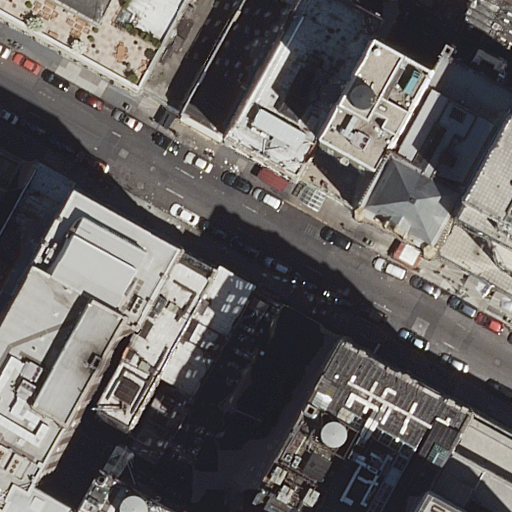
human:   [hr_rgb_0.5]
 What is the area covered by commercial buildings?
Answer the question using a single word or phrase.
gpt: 1437m2

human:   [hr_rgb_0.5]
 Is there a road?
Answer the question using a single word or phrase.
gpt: yes

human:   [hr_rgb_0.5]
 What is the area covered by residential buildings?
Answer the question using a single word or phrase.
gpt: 5713m2

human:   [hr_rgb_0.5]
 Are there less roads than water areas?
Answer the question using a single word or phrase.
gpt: no

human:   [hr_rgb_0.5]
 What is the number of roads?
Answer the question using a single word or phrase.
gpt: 1

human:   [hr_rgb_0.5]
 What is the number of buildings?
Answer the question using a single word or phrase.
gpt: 18

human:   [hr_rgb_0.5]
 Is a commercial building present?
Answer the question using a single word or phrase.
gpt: yes

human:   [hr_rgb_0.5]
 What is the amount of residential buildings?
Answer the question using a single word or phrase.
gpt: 15

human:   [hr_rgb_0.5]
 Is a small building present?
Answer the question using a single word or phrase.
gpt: yes

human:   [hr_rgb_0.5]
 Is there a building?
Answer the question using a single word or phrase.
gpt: yes

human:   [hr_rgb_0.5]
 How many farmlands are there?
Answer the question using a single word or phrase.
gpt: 0

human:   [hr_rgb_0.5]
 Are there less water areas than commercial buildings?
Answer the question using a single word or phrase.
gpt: yes

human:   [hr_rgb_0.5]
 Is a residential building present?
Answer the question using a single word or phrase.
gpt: yes

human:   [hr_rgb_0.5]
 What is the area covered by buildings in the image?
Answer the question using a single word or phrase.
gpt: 7151m2

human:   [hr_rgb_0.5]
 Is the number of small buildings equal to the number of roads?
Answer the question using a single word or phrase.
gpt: no

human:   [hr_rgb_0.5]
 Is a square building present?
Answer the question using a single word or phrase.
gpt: no

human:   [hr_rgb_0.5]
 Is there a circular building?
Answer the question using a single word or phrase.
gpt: no

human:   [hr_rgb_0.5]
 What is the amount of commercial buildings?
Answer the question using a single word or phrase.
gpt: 3

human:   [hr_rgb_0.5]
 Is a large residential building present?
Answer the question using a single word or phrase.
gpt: yes

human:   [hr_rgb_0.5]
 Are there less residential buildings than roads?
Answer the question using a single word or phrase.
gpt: no

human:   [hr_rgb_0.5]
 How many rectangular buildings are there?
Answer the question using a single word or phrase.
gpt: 14

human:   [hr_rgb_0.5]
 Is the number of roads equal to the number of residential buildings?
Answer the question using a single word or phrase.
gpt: no

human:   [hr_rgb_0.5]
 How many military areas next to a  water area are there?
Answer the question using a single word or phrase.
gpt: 0

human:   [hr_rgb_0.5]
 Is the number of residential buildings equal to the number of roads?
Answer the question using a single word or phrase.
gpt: no

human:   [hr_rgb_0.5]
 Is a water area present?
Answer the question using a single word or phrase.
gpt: no

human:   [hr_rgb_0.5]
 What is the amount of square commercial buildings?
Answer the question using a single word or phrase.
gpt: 0

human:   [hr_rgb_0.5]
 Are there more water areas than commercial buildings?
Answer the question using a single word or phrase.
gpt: no

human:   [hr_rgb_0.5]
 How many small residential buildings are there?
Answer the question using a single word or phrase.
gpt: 2

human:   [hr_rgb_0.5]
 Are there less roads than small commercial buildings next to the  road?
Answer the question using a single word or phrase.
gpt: no

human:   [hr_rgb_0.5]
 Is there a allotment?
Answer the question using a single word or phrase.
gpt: no

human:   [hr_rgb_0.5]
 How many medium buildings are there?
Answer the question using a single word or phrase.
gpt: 11

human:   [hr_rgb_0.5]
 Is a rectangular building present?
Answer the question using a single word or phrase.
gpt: yes

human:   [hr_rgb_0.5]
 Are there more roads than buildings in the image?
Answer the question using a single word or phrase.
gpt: no

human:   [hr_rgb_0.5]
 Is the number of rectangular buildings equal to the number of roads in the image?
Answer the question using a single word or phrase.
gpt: no

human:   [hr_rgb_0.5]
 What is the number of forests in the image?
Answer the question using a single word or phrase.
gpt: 0

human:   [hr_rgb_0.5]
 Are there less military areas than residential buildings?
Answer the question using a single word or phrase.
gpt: yes

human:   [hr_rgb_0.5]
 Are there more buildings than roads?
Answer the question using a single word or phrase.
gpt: yes

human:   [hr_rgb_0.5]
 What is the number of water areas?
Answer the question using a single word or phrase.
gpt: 0

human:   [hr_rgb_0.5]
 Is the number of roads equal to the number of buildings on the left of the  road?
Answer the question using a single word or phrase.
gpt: no

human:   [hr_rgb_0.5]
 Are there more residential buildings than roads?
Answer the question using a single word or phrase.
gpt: yes

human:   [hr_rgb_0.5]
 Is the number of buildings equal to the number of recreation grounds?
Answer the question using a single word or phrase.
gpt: no

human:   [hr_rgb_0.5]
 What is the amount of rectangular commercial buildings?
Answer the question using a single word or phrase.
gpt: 3

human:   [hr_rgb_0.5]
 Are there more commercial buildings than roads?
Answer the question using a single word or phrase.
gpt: yes

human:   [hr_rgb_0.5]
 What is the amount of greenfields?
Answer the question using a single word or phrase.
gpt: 0

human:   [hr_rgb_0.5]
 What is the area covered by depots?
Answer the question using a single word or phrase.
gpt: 0m2

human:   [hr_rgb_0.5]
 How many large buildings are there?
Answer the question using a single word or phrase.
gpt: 5

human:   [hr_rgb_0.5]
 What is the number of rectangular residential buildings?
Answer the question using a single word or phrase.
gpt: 11

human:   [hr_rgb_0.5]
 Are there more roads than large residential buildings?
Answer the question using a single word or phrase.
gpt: no

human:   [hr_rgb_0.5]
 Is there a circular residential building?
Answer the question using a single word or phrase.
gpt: no

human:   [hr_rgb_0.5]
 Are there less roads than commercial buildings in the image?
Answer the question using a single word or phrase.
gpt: yes

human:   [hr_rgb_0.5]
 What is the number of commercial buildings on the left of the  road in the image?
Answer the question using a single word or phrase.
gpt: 0

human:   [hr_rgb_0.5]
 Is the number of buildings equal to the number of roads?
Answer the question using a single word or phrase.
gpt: no

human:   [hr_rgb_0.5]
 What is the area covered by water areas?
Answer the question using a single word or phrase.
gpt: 0m2

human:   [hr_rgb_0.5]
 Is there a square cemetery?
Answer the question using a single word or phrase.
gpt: no

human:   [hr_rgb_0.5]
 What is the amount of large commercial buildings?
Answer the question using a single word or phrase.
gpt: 1

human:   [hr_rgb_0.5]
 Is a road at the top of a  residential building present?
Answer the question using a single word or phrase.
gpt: yes

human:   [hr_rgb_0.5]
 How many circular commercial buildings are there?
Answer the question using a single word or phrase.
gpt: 0

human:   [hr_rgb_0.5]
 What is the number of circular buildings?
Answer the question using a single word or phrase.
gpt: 0

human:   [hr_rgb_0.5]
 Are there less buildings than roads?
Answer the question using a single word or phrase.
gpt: no

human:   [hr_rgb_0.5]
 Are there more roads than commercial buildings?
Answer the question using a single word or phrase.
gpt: no

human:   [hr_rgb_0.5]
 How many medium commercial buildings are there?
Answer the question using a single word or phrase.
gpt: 2

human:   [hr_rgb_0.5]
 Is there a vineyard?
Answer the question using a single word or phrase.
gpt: no

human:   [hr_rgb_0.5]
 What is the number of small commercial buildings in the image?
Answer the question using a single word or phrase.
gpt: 0

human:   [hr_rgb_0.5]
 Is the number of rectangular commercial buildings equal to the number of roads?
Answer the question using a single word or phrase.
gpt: no